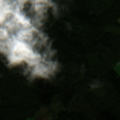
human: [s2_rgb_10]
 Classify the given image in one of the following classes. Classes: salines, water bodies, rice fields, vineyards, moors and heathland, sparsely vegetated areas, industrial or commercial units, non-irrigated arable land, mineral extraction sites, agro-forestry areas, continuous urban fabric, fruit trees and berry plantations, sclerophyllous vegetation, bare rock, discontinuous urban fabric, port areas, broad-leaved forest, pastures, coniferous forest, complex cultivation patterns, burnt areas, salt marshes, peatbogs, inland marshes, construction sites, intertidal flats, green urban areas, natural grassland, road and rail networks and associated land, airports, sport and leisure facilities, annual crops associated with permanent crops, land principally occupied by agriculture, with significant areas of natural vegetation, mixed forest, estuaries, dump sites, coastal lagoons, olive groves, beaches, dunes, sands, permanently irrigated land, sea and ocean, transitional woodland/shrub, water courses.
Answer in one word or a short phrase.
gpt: non-irrigated arable land, coniferous forest, mixed forest